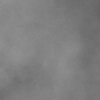
Atmospheric dust classification: dusty